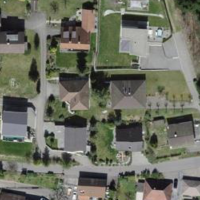
EUNIS habitat code: 55
Species observed at this site:
Tanacetum parthenium
Geranium sanguineum